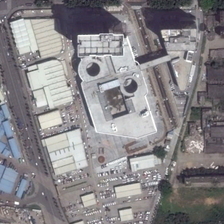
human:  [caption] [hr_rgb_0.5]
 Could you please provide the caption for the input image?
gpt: there are many tall buildings on the land .

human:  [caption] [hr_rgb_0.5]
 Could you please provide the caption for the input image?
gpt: the building is the economic center of the city .

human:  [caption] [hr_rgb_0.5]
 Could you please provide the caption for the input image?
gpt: there are many tall buildings on the land .

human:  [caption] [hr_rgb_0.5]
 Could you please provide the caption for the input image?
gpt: the building is the economic center of the city .

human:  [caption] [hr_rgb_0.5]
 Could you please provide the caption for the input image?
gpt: there are many tall buildings on the land .